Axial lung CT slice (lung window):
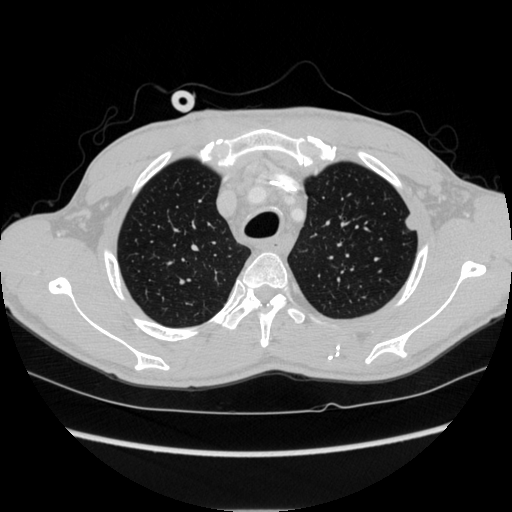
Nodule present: yes
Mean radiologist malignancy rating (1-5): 3.5